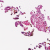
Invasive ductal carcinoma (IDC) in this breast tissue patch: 0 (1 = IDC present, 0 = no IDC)